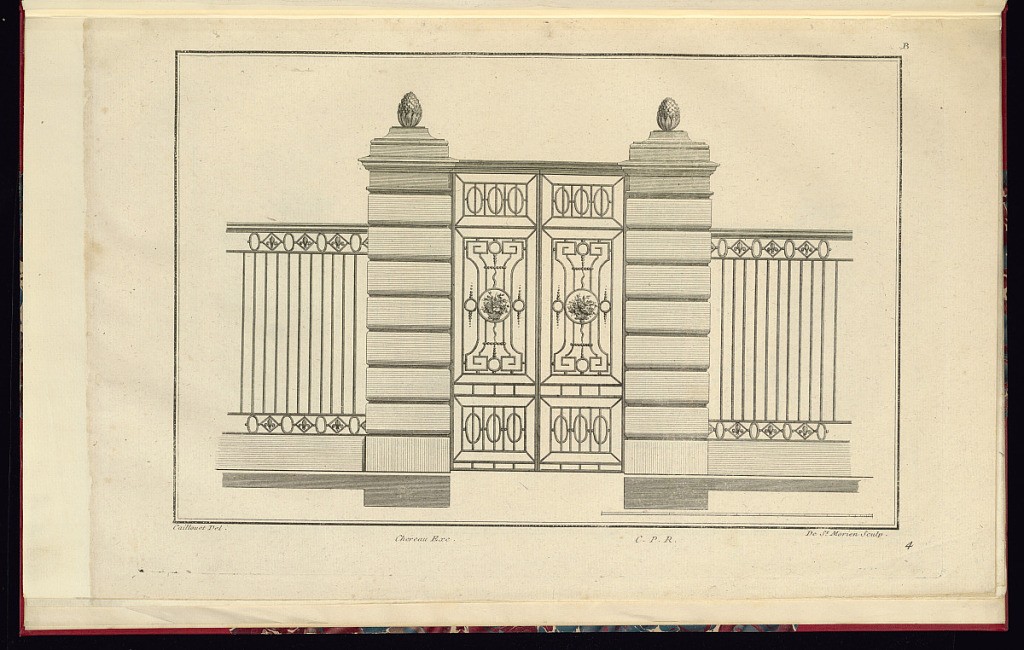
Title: Gate Design
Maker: Caillouet, French, mid-18th century
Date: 1775–87
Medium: Engraving and etching on paper
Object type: Print
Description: A design for a large wrought-iron gate and stone gate with central double doors. The gates feature geometric, meander patterned bands, and fleurs-de-lys, two baskets of flowers, and acorn finials. The plate is signed and numbered.